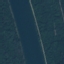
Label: River